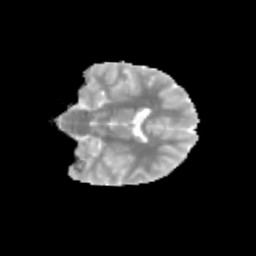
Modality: MD
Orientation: coronal
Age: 12
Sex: female
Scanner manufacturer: siemens
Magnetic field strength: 3 T
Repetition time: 3.8 s
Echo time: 0.07 s